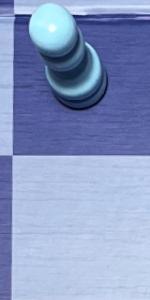
Label: Empty